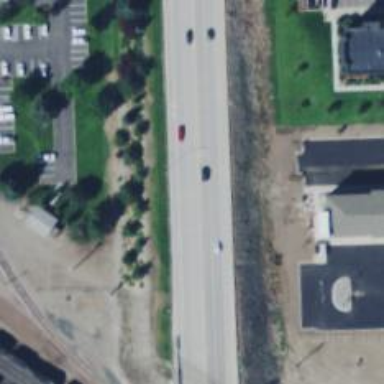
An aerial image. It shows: Asphalt trunk highway.